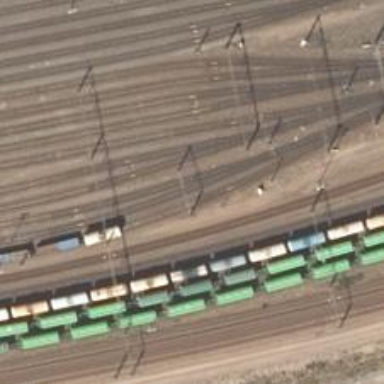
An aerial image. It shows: Railway signal.